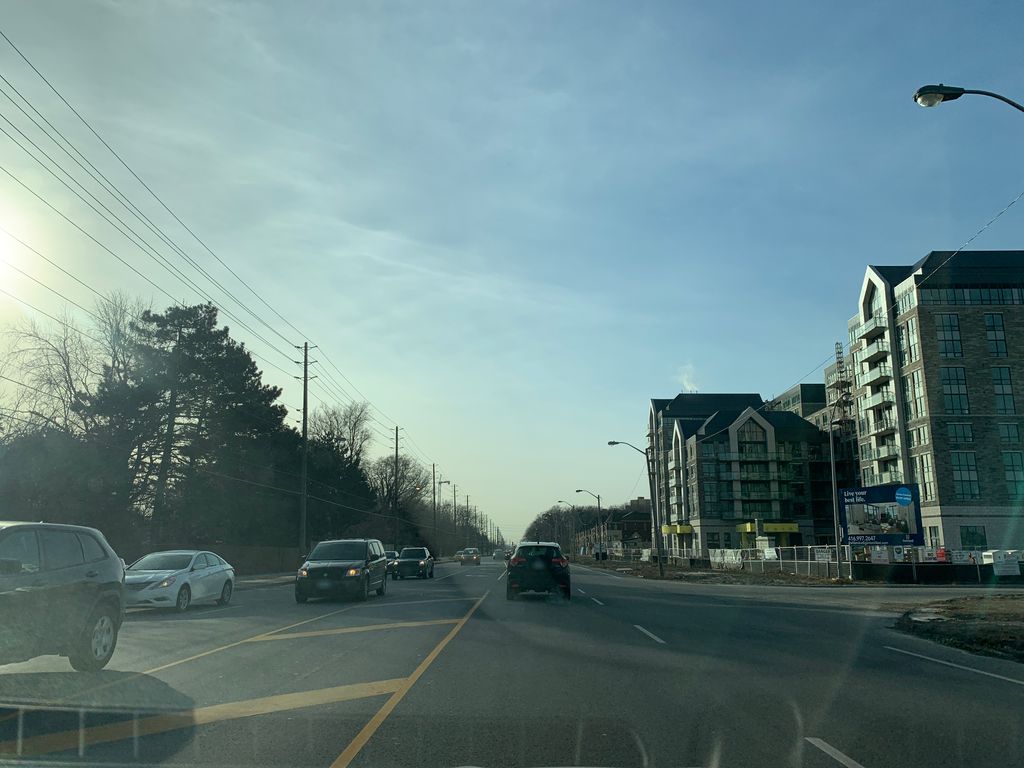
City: toronto